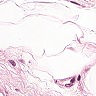
Metastatic tissue present: no